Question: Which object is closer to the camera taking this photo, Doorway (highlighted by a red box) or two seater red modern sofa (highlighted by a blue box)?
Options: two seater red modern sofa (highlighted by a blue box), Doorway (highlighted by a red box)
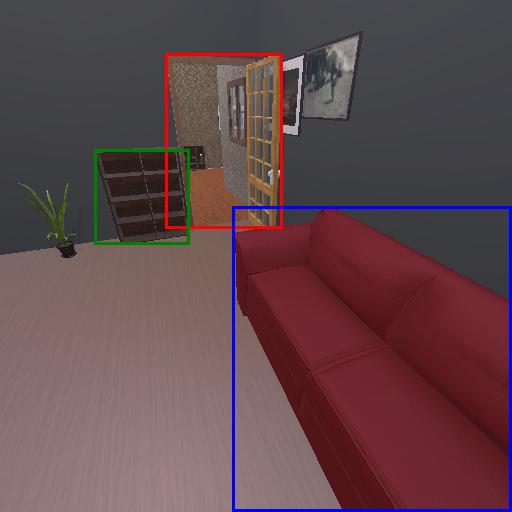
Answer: two seater red modern sofa (highlighted by a blue box)